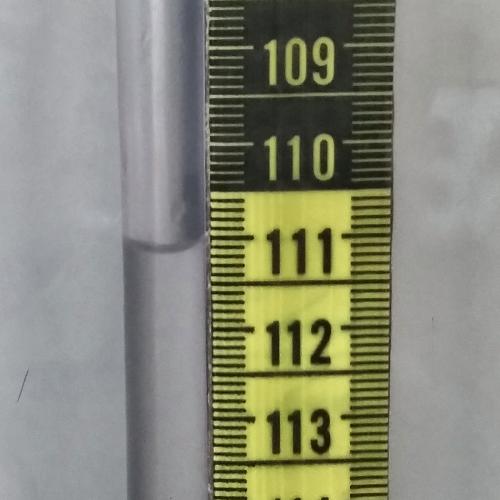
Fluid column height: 111.1 cm